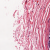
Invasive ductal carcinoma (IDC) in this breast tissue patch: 0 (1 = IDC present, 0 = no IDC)